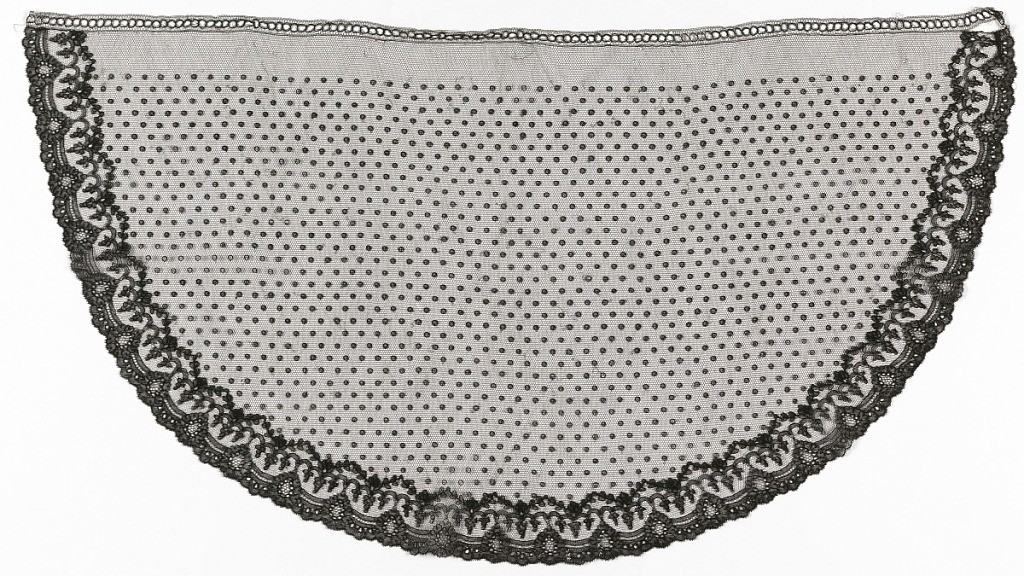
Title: Bonnet veil
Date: late 19th century
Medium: silk Technique: machine made bobbin lace
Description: Semi-circular piece with a floral border and a scalloped edge. Field is dotted and straight upper edge has a narrow border attached to it. A thicker black thread outlines all motifs.